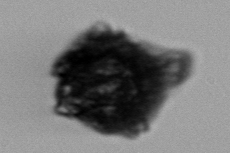
Label: Gonyaulax